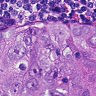
Metastatic tissue present: yes